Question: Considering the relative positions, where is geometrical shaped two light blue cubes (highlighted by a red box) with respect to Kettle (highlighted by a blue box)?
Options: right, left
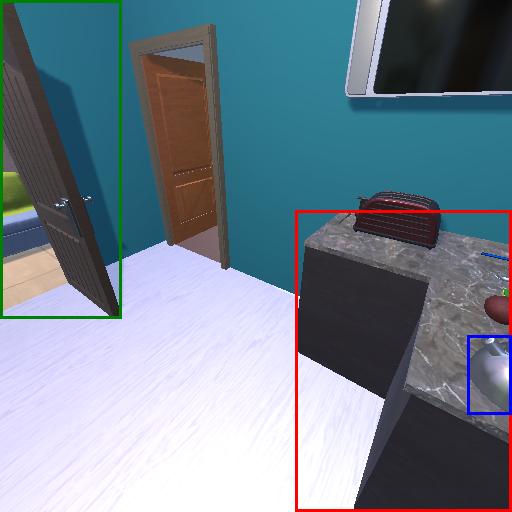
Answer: right